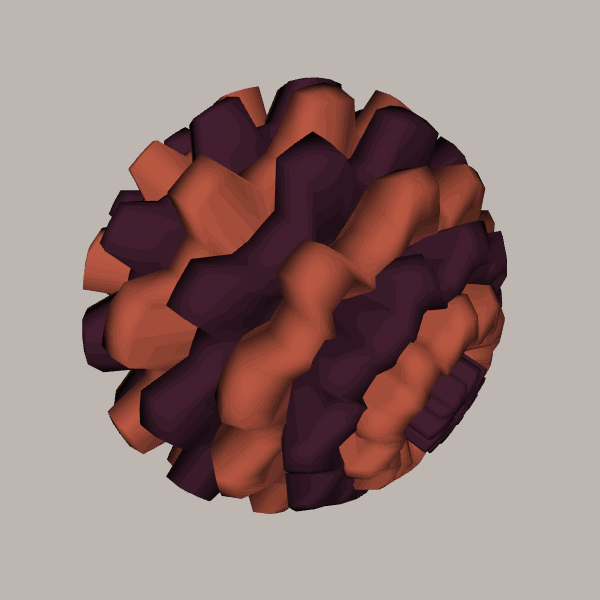
Background: light